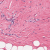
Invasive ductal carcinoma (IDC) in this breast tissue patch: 0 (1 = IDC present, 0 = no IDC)